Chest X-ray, PA view. Patient: 25 years old, sex F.
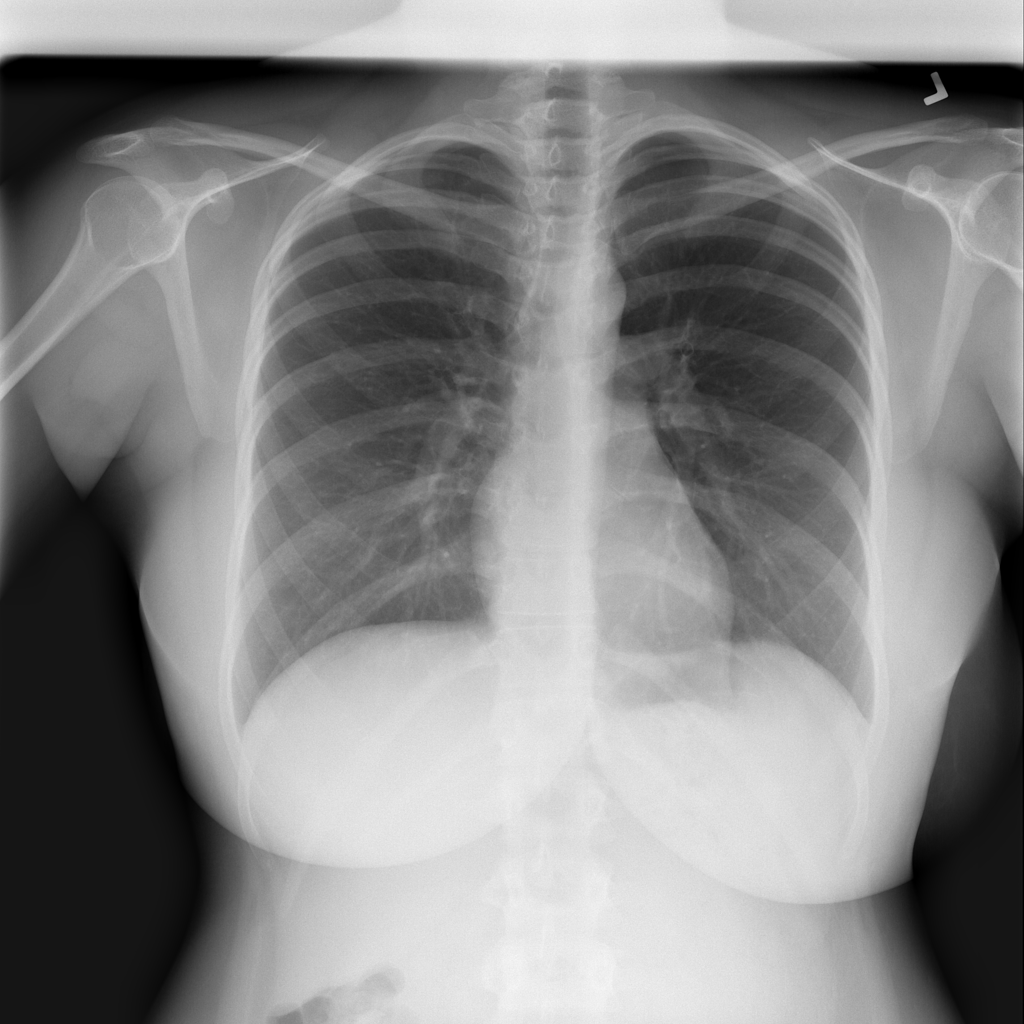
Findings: No Finding